Question: I just bought a Samsung Galaxy Tab 3 7" with Android version 4.1.2. To do a simple test I wanted to run the Qt 5.2, Qt Quick 2.0, "Hello World" application. The program starts, but only a black screen is shown. I also tried the "QuickForecast" from Google Play store and it does not run as well.
The application output is:
'''
Starting remote process.D/dalvikvm( 1917): GC_CONCURRENT freed 334K, 17% free
8624K/10375K, paused 19ms+12ms, total 59ms
D/dalvikvm( 1917): Trying to load lib /data/data/org.qtproject.example.AndroidHelloWorld/lib/libgnustl_shared.so 0x41a304c8
D/dalvikvm( 1917): Added shared lib /data/data/org.qtproject.example.AndroidHelloWorld/lib/libgnustl_shared.so 0x41a304c8
D/dalvikvm( 1917): No JNI_OnLoad found in /data/data/org.qtproject.example.AndroidHelloWorld/lib/libgnustl_shared.so 0x41a304c8, skipping init
D/dalvikvm( 1917): Trying to load lib /data/data/org.qtproject.example.AndroidHelloWorld/lib/libQt5Core.so 0x41a304c8
D/dalvikvm( 1917): Added shared lib /data/data/org.qtproject.example.AndroidHelloWorld/lib/libQt5Core.so 0x41a304c8
D/dalvikvm( 1917): Trying to load lib /data/data/org.qtproject.example.AndroidHelloWorld/lib/libQt5Network.so 0x41a304c8
D/dalvikvm( 1917): Added shared lib /data/data/org.qtproject.example.AndroidHelloWorld/lib/libQt5Network.so 0x41a304c8
I/Qt ( 1917): Network start
D/dalvikvm( 1917): Trying to load lib /data/data/org.qtproject.example.AndroidHelloWorld/lib/libQt5Qml.so 0x41a304c8
D/dalvikvm( 1917): Added shared lib /data/data/org.qtproject.example.AndroidHelloWorld/lib/libQt5Qml.so 0x41a304c8
D/dalvikvm( 1917): No JNI_OnLoad found in /data/data/org.qtproject.example.AndroidHelloWorld/lib/libQt5Qml.so 0x41a304c8, skipping init
D/dalvikvm( 1917): Trying to load lib /data/data/org.qtproject.example.AndroidHelloWorld/lib/libQt5Gui.so 0x41a304c8
D/dalvikvm( 1917): Added shared lib /data/data/org.qtproject.example.AndroidHelloWorld/lib/libQt5Gui.so 0x41a304c8
D/dalvikvm( 1917): No JNI_OnLoad found in /data/data/org.qtproject.example.AndroidHelloWorld/lib/libQt5Gui.so 0x41a304c8, skipping init
D/dalvikvm( 1917): Trying to load lib /data/data/org.qtproject.example.AndroidHelloWorld/lib/libQt5Quick.so 0x41a304c8
D/dalvikvm( 1917): Added shared lib /data/data/org.qtproject.example.AndroidHelloWorld/lib/libQt5Quick.so 0x41a304c8
D/dalvikvm( 1917): No JNI_OnLoad found in /data/data/org.qtproject.example.AndroidHelloWorld/lib/libQt5Quick.so 0x41a304c8, skipping init
D/dalvikvm( 1917): Trying to load lib /data/data/org.qtproject.example.AndroidHelloWorld/lib/libQt5QuickParticles.so 0x41a304c8
D/dalvikvm( 1917): Added shared lib /data/data/org.qtproject.example.AndroidHelloWorld/lib/libQt5QuickParticles.so 0x41a304c8
D/dalvikvm( 1917): No JNI_OnLoad found in /data/data/org.qtproject.example.AndroidHelloWorld/lib/libQt5QuickParticles.so 0x41a304c8, skipping init
D/dalvikvm( 1917): Trying to load lib /data/data/org.qtproject.example.AndroidHelloWorld/plugins/platforms/android/libqtforandroidGL.so 0x41a304c8
D/dalvikvm( 1917): Added shared lib /data/data/org.qtproject.example.AndroidHelloWorld/plugins/platforms/android/libqtforandroidGL.so 0x41a304c8
I/Qt ( 1917): qt start
W/dalvikvm( 1917): dvmFindClassByName rejecting 'org/qtproject/qt5/android/QtMessageDialogHelper'
D/dalvikvm( 1917): Trying to load lib /data/data/org.qtproject.example.AndroidHelloWorld/lib/libQt5QuickParticles.so 0x41a304c8
D/dalvikvm( 1917): Shared lib '/data/data/org.qtproject.example.AndroidHelloWorld/lib/libQt5QuickParticles.so' already loaded in same CL 0x41a304c8
D/dalvikvm( 1917): Trying to load lib /data/data/org.qtproject.example.AndroidHelloWorld/lib/libAndroidHelloWorld.so 0x41a304c8
D/Qt ( 1917): qml\qqmlengine.cpp:1451 (QQmlDebuggingEnabler::QQmlDebuggingEnabler(bool)): QML debugging is enabled. Only use this in a safe environment.
D/dalvikvm( 1917): Added shared lib /data/data/org.qtproject.example.AndroidHelloWorld/lib/libAndroidHelloWorld.so 0x41a304c8
D/dalvikvm( 1917): No JNI_OnLoad found in /data/data/org.qtproject.example.AndroidHelloWorld/lib/libAndroidHelloWorld.so 0x41a304c8, skipping init
W/Qt ( 1917): kernel\qcoreapplication.cpp:416 (QCoreApplicationPrivate::QCoreApplicationPrivate(int&, char**, uint)): WARNING: QApplication was not created in the main() thread.
D/dalvikvm( 1917): GC_CONCURRENT freed 495K, 19% free 8598K/10503K, paused 3ms+35ms, total 62ms
W/dalvikvm( 1917): dvmFindClassByName rejecting 'org/qtproject/qt5/android/QtNativeInputConnection'
W/dalvikvm( 1917): dvmFindClassByName rejecting 'org/qtproject/qt5/android/QtExtractedText'
D/libEGL ( 1917): loaded /system/lib/egl/libEGL_MRVL.so
D/libEGL ( 1917): loaded /system/lib/egl/libGLESv1_CM_MRVL.so
D/libEGL ( 1917): loaded /system/lib/egl/libGLESv2_MRVL.so
D/GC ( 1917): <tid=2041> OES20 ===> GC Version : GC Ver-988-JB-R4-RC2-GC19
D/GC ( 1917):
E/libEGL ( 1917): eglMakeCurrent:538 error 3002 (EGL_BAD_ACCESS)
W/Qt ( 1917): eglconvenience\qeglplatformcontext.cpp:119 (virtual bool QEGLPlatformContext::makeCurrent(QPlatformSurface*)): QEGLPlatformContext::makeCurrent: eglError: 3002, this: 0x5d2b8d50
W/Qt ( 1917):
E/libEGL ( 1917): eglMakeCurrent:538 error 3002 (EGL_BAD_ACCESS)
W/Qt ( 1917): eglconvenience\qeglplatformcontext.cpp:119 (virtual bool QEGLPlatformContext::makeCurrent(QPlatformSurface*)): QEGLPlatformContext::makeCurrent: eglError: 3002, this: 0x5d2b8d50
W/Qt ( 1917):
E/libEGL ( 1917): eglMakeCurrent:538 error 3002 (EGL_BAD_ACCESS)
W/Qt ( 1917): eglconvenience\qeglplatformcontext.cpp:119 (virtual bool QEGLPlatformContext::makeCurrent(QPlatformSurface*)): QEGLPlatformContext::makeCurrent: eglError: 3002, this: 0x5d2b8d50
W/Qt ( 1917):
E/libEGL ( 1917): eglMakeCurrent:538 error 3002 (EGL_BAD_ACCESS)
W/Qt ( 1917): eglconvenience\qeglplatformcontext.cpp:119 (virtual bool QEGLPlatformContext::makeCurrent(QPlatformSurface*)): QEGLPlatformContext::makeCurrent: eglError: 3002, this: 0x5d2b8d50
W/Qt ( 1917):
W/Qt ( 1917): ..\srcndroidjnimain.cpp:687 (void updateWindow(JNIEnv*, jobject)): updateWindow: Dirty screen not implemented yet on OpenGL
E/libEGL ( 1917): eglMakeCurrent:538 error 3002 (EGL_BAD_ACCESS)
W/Qt ( 1917): eglconvenience\qeglplatformcontext.cpp:119 (virtual bool QEGLPlatformContext::makeCurrent(QPlatformSurface*)): QEGLPlatformContext::makeCurrent: eglError: 3002, this: 0x5d2b8d50
W/Qt ( 1917):
E/libEGL ( 1917): eglMakeCurrent:538 error 3002 (EGL_BAD_ACCESS)
W/Qt ( 1917): eglconvenience\qeglplatformcontext.cpp:119 (virtual bool QEGLPlatformContext::makeCurrent(QPlatformSurface*)): QEGLPlatformContext::makeCurrent: eglError: 3002, this: 0x5d2b8d50
W/Qt ( 1917):
'''
I found a bug report on the Qt website:
<URL>
but the problem has not been solved yet and the application output is not identical (but similar) with mine.
Do anyone have a similar problem and been able to solve it? Do anyone have any suggestion on how this might be solved?
EDIT:

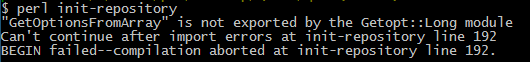
Answer: This bug fix is now to be resolved and will probably be fixed already in Qt 5.2.1.
Follow <URL> link for status.